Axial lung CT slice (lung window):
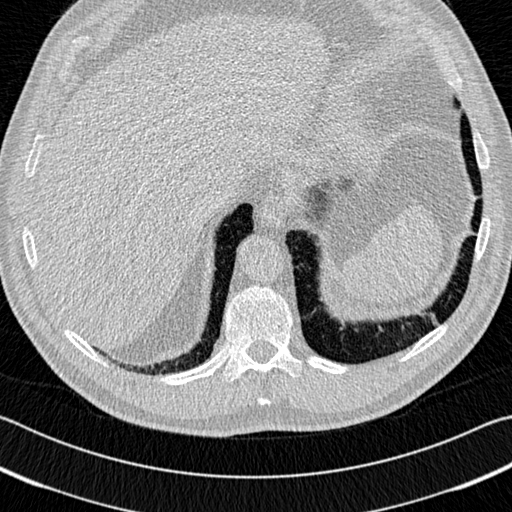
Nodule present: no